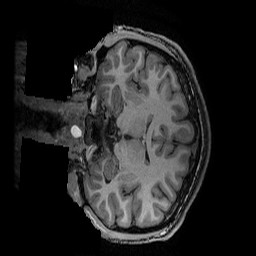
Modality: T1w
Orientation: coronal
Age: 17
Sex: male
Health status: ill
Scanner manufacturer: ge
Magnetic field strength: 3 T
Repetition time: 0.007664 s
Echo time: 0.00342 s